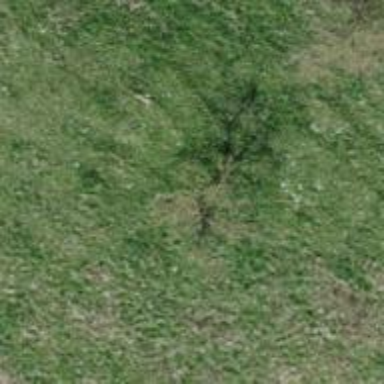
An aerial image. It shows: Single tag "natural: tree."